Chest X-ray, PA view. Patient: 60 years old, sex M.
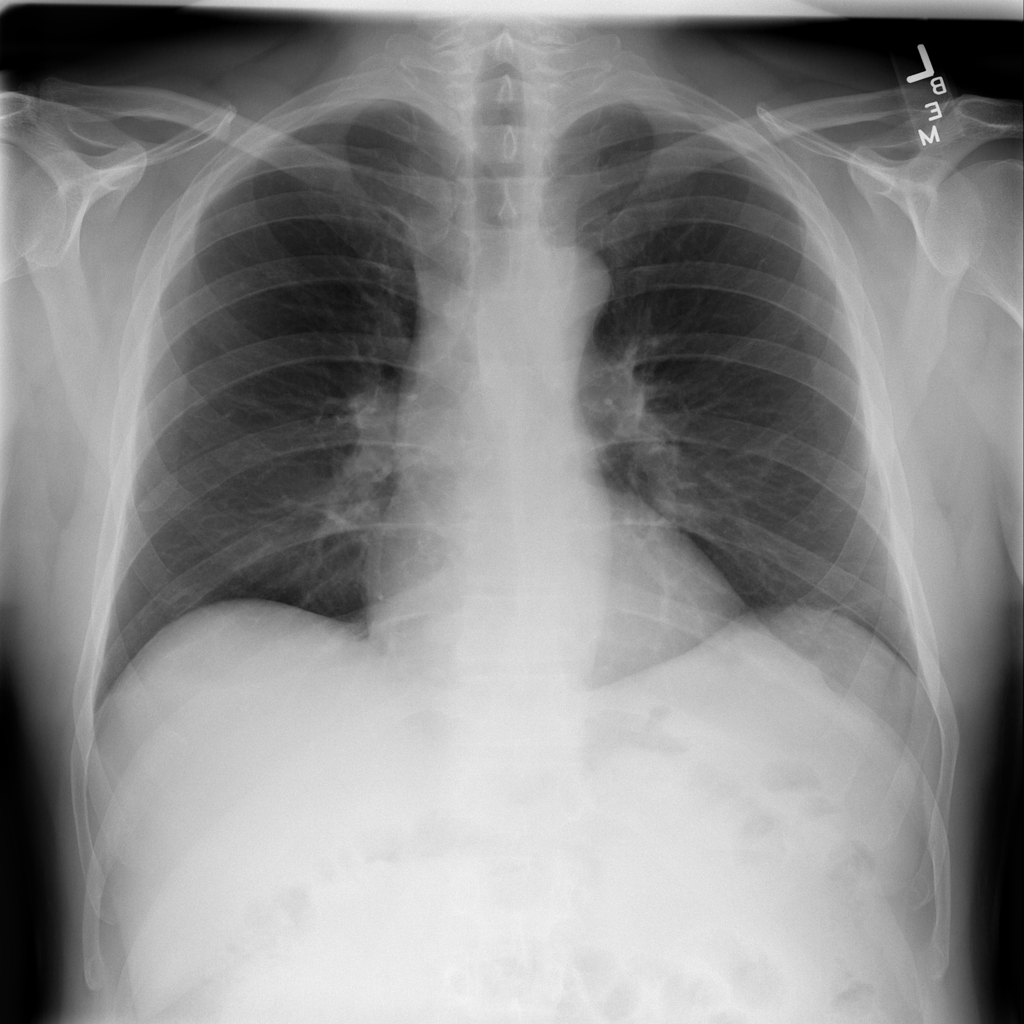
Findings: No Finding